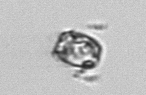
Label: Thalassiosira